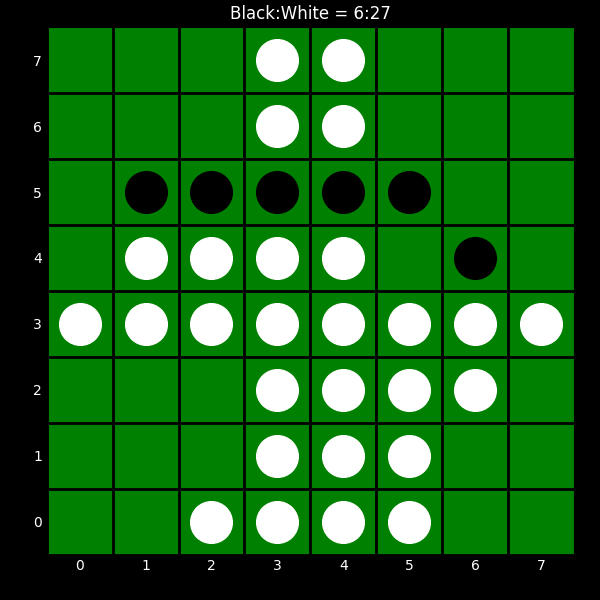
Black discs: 6
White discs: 27